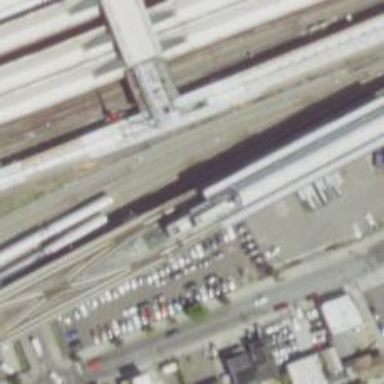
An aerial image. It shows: Bridge for electrified light rail.